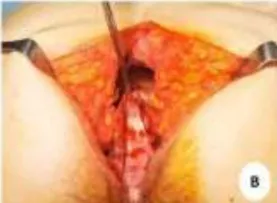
Key steps in combined posterior vaginal wall defect and perineal reconstruction post- Extralevator Abdominoperineal Excision (ELAPE) using Perineal Turnover (PTO) flap. (a-b) The patient in prone jack-knife position post-ELAPE with demonstration of the anterior vaginal wall.
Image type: medical_photograph (other_medical_photograph)